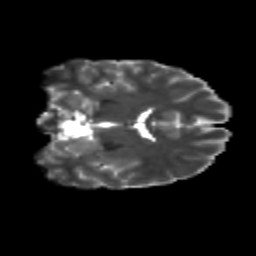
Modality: T2w
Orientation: coronal
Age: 11
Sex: male
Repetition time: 9.4 s
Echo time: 0.089 s